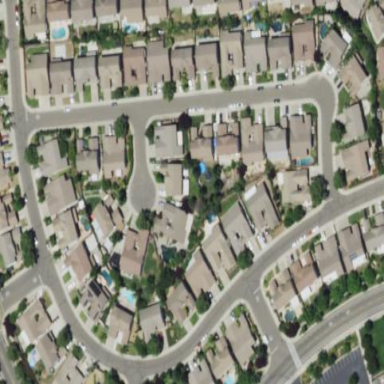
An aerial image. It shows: Residential area consisting of single-family homes.